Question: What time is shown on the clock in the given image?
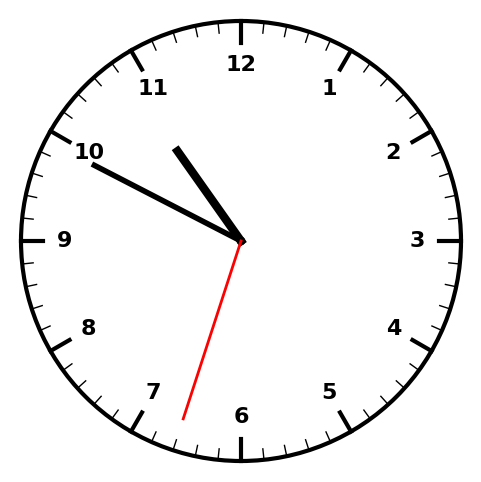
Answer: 10:49:33